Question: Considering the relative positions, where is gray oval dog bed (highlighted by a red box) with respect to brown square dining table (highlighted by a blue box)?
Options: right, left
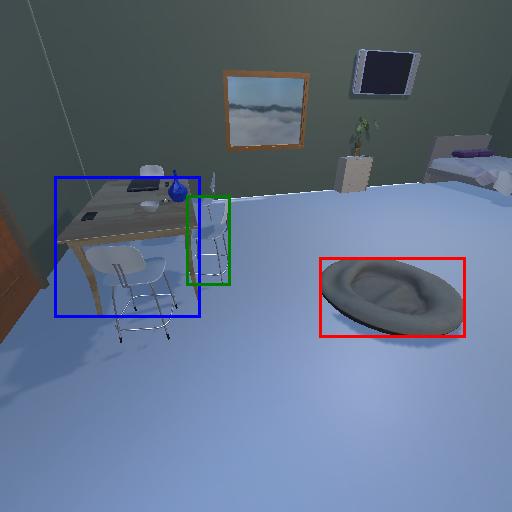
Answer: right